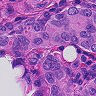
Metastatic tissue present: yes